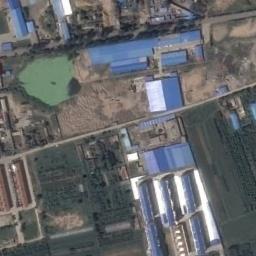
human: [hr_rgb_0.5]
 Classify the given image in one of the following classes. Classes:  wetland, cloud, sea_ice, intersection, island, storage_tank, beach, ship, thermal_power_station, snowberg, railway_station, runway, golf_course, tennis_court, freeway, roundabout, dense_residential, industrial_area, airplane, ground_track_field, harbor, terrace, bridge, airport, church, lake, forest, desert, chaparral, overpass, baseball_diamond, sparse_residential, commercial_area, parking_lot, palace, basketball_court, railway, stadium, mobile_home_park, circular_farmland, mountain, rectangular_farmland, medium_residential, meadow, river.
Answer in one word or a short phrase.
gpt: industrial_area